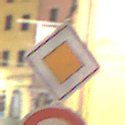
Verkehrszeichen: Vorfahrtsstrasse
Zusatzzeichen unten: Geschwindigkeit90
Umgebung: Outdoor, Urban
Tageszeit: Night
Wetter: PartlyCloudy
Licht: Artificial
Jahreszeit: NotSpecified
Kontrast: HighContrast